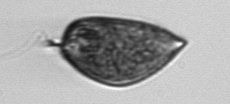
Label: Prorocentrum_micans